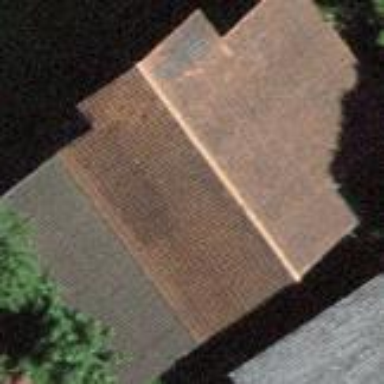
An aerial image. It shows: Shed.